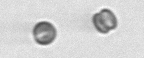
Label: Thalassiosira_sp_aff_mala